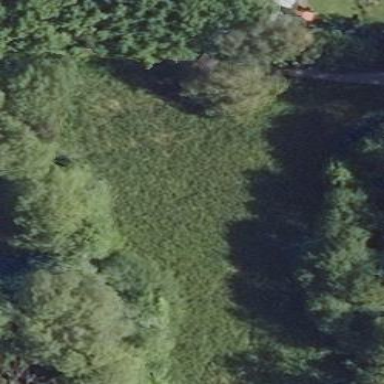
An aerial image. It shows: Wetland area dominated by reedbeds.